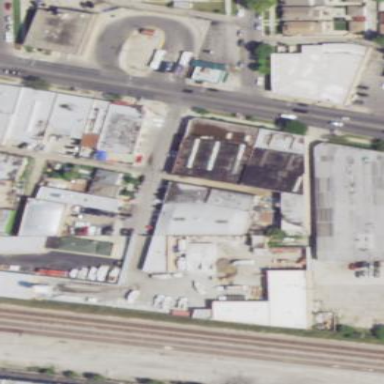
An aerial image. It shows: Industrial building.